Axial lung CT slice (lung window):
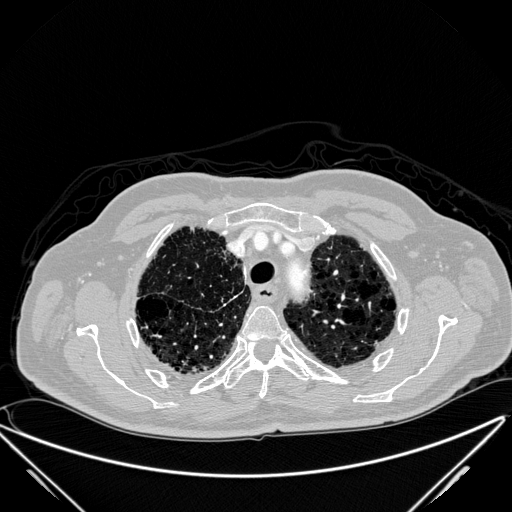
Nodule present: no